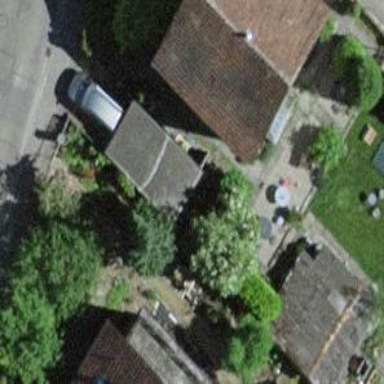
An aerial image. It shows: Garage building.